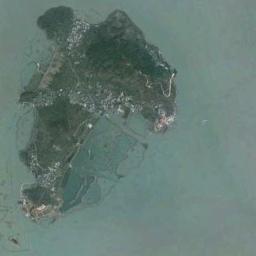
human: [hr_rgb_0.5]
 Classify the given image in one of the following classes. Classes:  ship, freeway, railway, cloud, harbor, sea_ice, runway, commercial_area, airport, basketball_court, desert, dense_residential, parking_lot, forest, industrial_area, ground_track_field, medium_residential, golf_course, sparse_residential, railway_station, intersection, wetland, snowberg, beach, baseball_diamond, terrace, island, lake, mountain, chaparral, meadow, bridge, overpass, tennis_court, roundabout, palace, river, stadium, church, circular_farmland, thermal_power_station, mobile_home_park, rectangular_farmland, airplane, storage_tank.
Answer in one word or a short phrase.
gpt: island